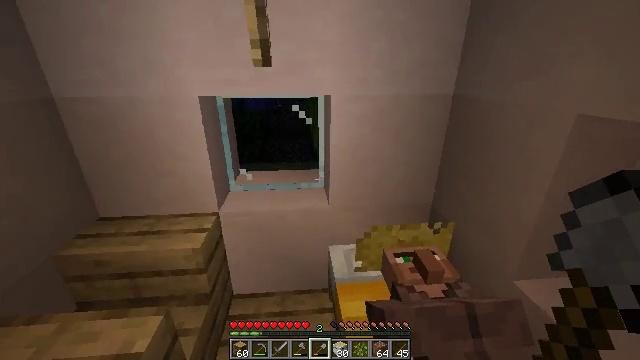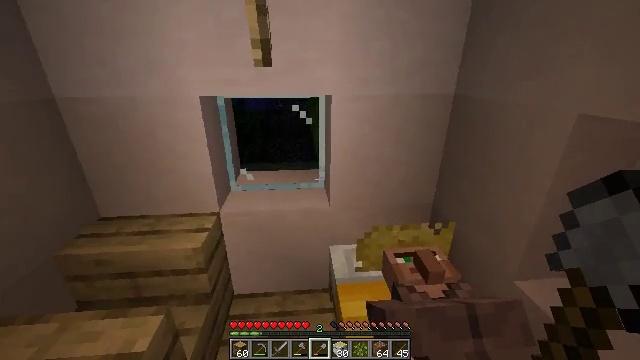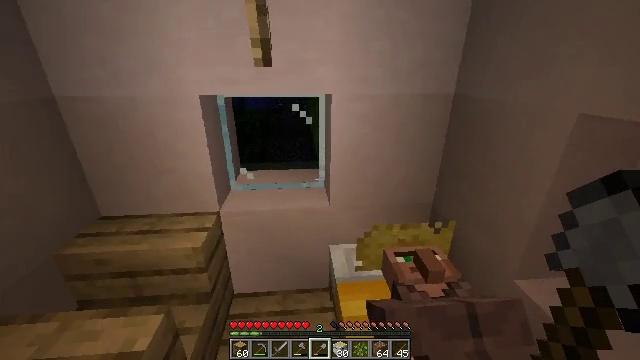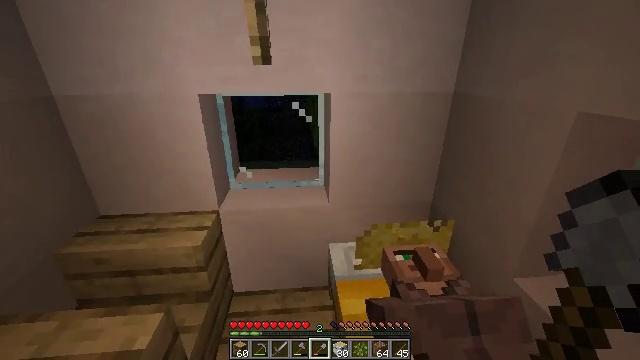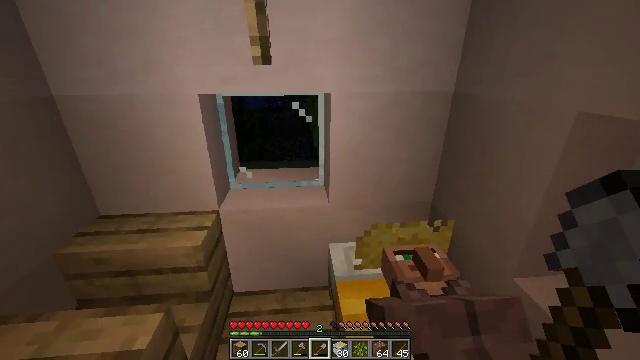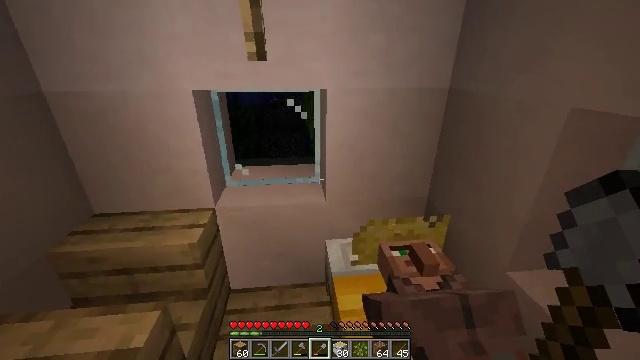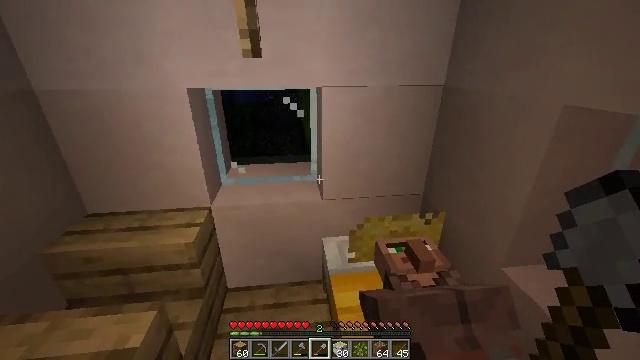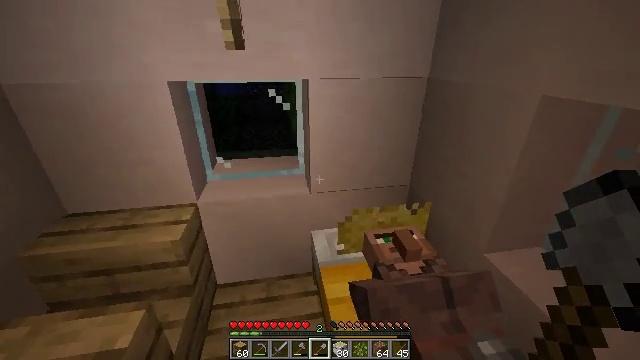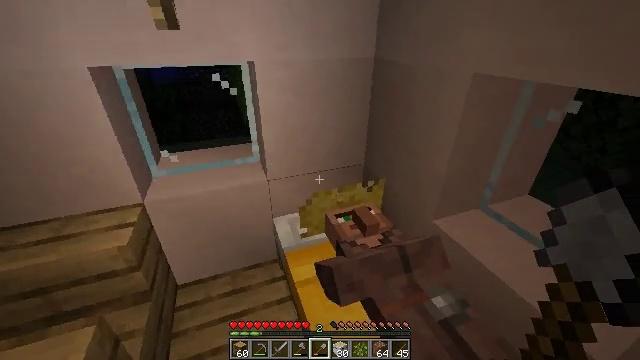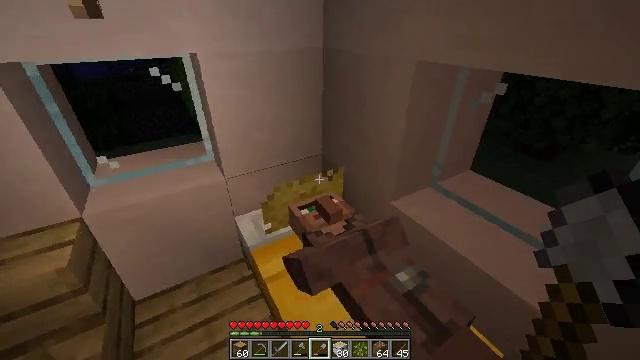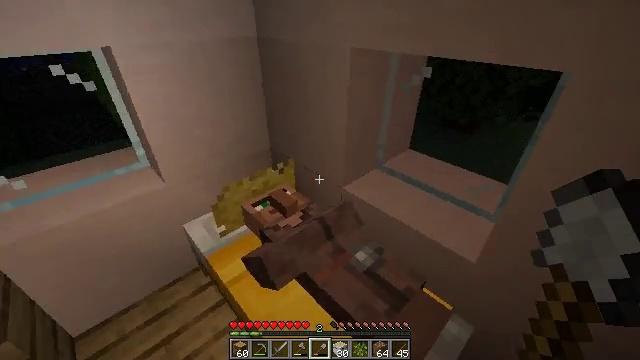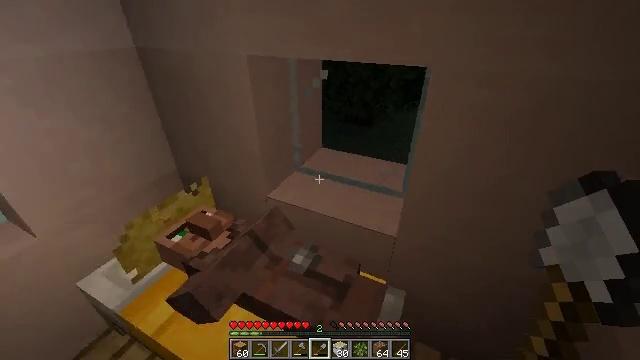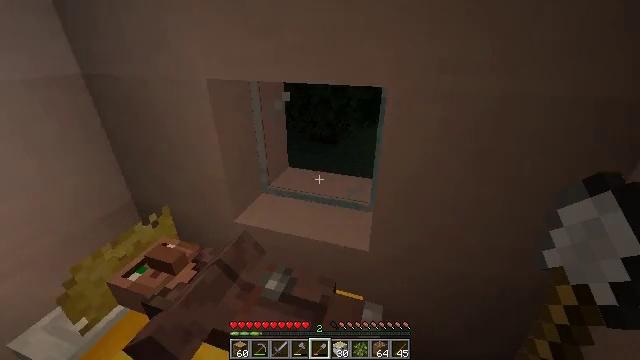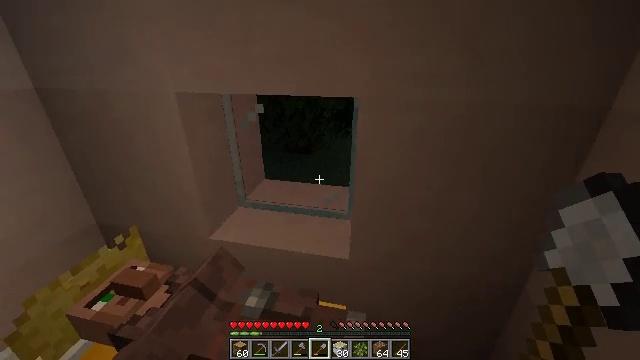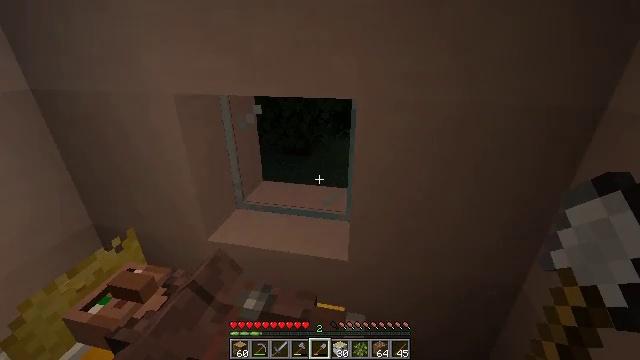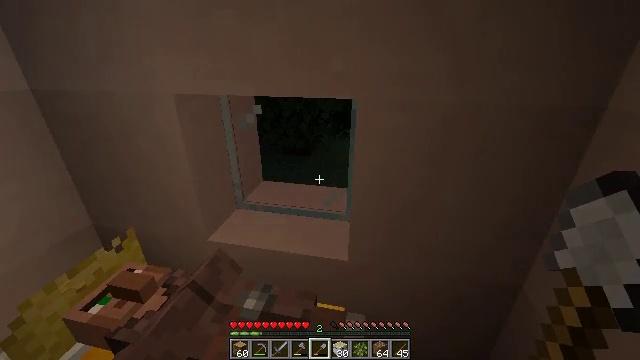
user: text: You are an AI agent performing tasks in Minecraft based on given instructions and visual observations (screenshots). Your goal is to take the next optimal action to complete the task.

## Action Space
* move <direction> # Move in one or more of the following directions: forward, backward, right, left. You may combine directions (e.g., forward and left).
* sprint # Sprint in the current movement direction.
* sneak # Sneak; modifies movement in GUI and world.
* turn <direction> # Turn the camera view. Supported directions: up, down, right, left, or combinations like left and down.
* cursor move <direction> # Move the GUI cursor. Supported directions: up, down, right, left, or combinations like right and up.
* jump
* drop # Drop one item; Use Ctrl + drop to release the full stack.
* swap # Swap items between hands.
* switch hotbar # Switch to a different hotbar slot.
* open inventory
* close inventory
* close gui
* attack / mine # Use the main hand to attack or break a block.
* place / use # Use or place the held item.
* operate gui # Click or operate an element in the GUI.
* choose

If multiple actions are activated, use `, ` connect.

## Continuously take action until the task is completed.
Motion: motion action
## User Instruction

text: Collect the yellow bed from its place.
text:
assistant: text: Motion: no_op
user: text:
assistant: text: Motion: no_op
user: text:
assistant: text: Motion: no_op
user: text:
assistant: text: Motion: no_op
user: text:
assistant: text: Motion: no_op
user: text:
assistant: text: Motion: no_op
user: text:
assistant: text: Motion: turn right and down
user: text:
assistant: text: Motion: turn right and down
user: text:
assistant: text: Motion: turn right and down
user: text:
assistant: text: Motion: turn right and down
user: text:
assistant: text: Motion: turn right and up
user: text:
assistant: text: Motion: turn right and up
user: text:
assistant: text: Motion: turn right and up
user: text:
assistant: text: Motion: no_op
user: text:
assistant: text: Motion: no_op
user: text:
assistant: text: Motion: no_op
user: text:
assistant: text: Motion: no_op
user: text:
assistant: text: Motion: no_op
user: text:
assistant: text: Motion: no_op
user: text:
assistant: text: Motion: no_op
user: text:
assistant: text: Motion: no_op
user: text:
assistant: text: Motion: no_op
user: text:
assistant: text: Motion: no_op
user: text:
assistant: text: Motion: turn left
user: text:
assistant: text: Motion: turn left
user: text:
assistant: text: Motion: turn left and down
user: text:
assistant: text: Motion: turn left and down
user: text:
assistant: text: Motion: turn left and down
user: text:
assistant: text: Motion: turn left and down
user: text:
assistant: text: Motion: turn left and down